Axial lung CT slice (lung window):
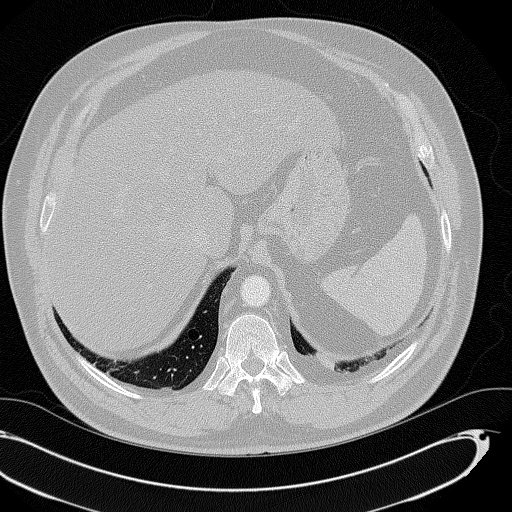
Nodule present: no